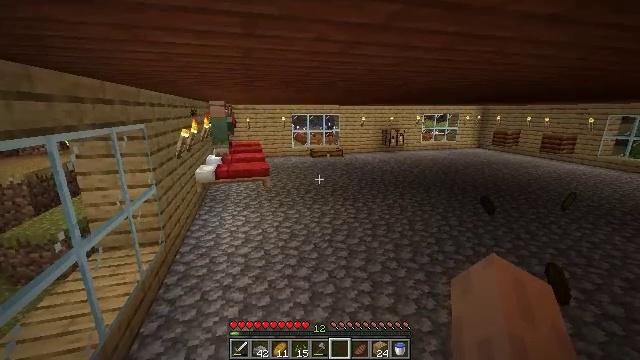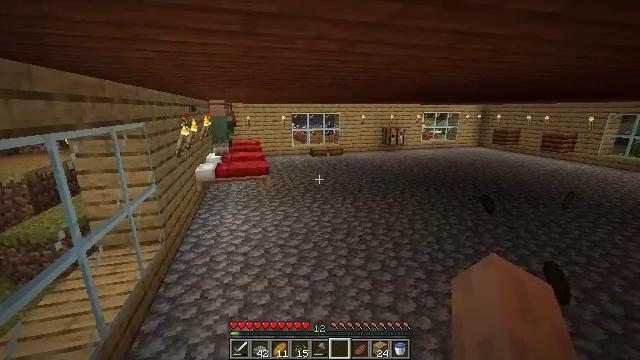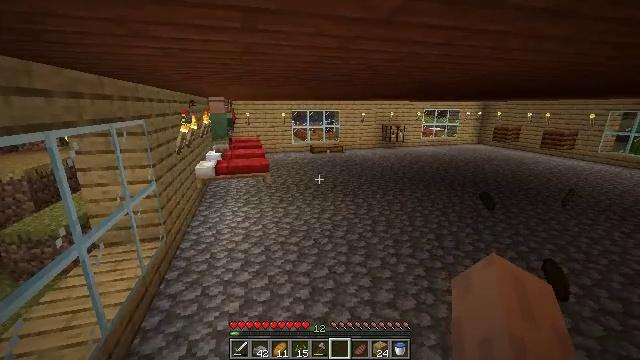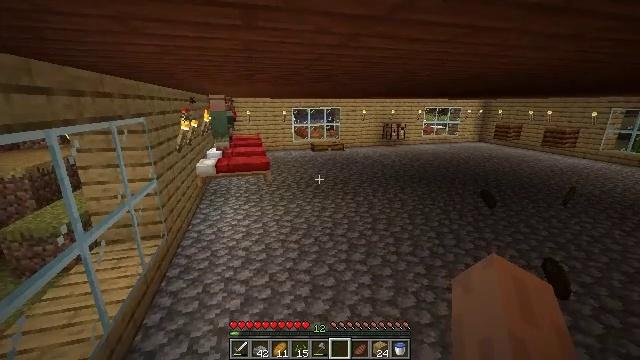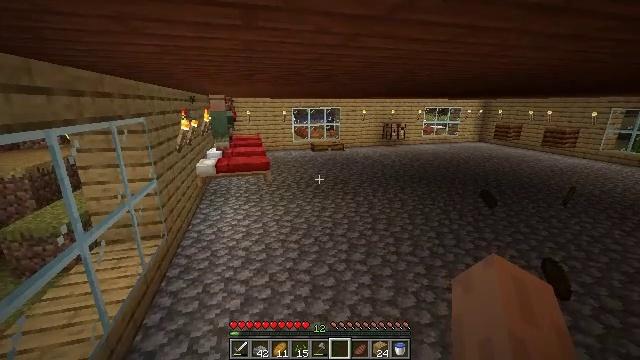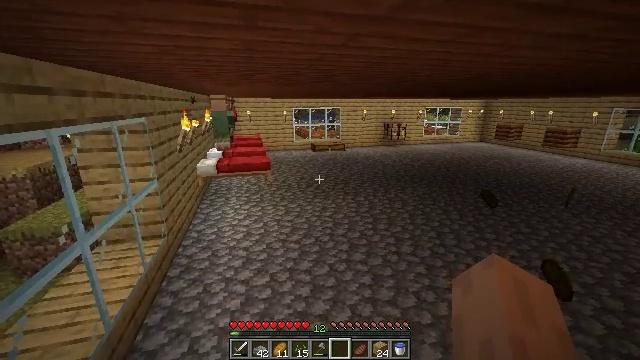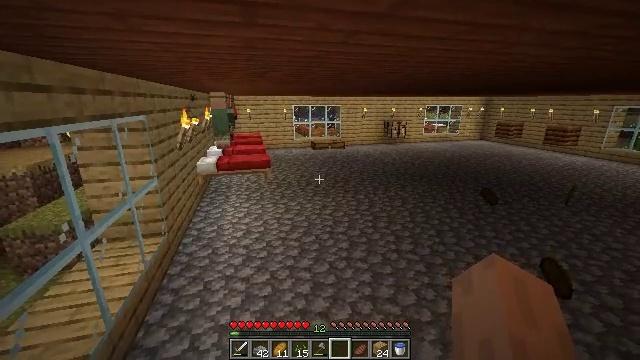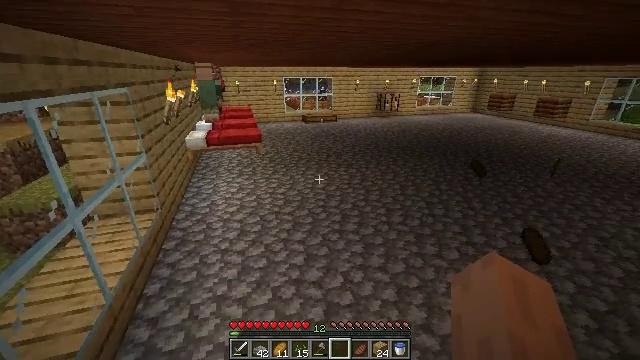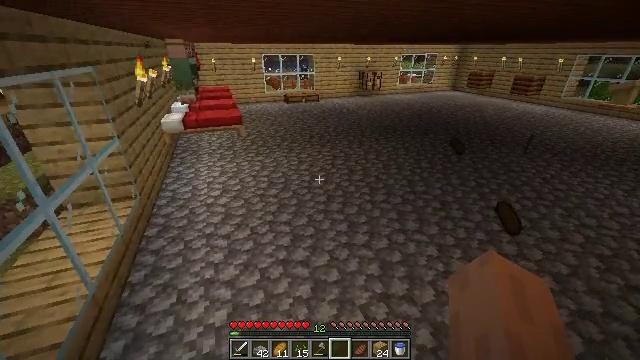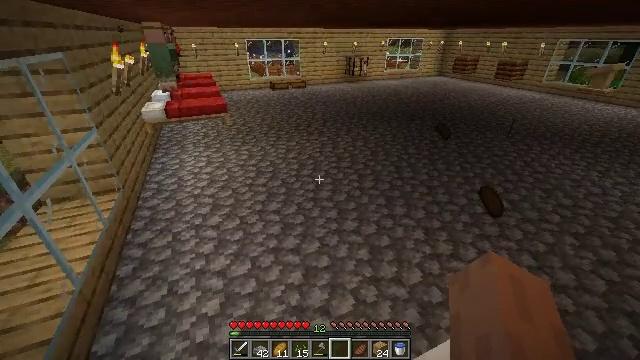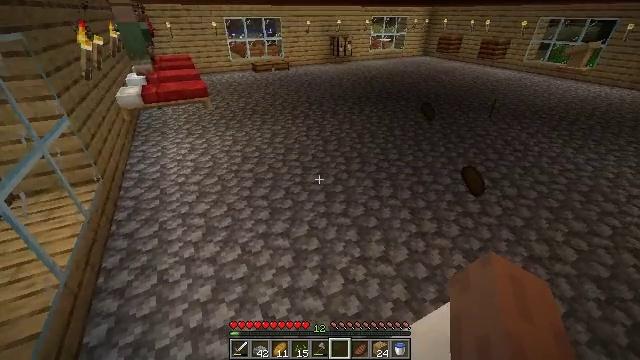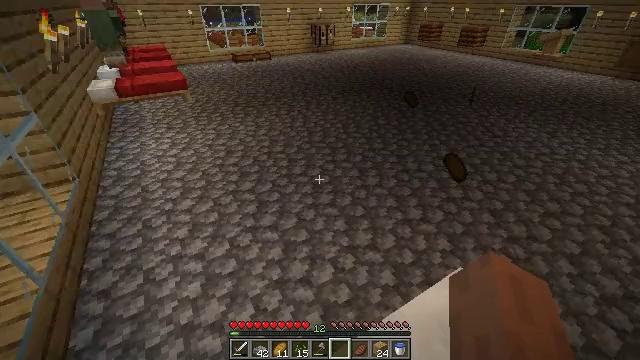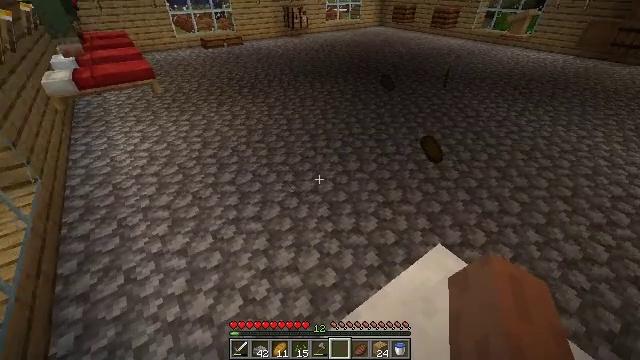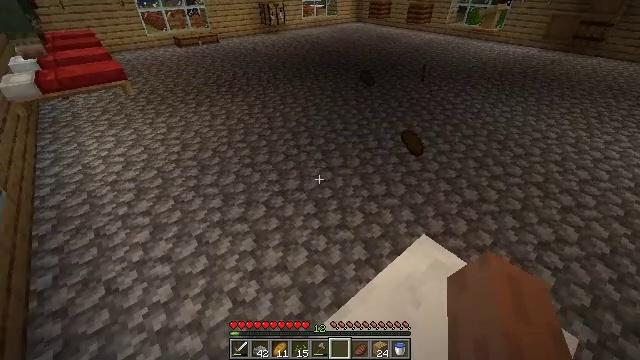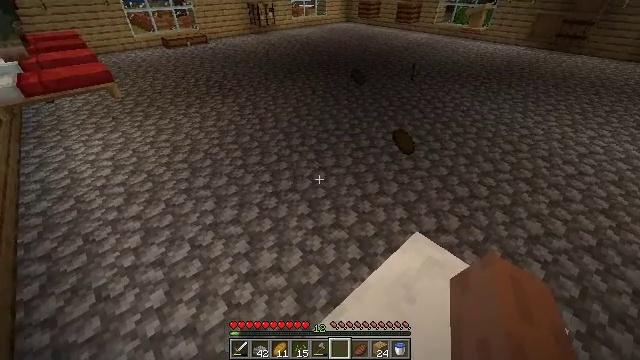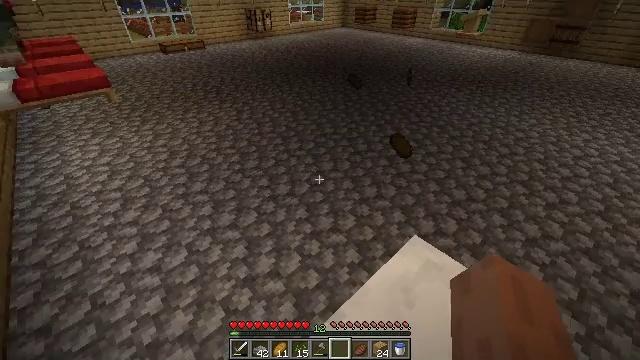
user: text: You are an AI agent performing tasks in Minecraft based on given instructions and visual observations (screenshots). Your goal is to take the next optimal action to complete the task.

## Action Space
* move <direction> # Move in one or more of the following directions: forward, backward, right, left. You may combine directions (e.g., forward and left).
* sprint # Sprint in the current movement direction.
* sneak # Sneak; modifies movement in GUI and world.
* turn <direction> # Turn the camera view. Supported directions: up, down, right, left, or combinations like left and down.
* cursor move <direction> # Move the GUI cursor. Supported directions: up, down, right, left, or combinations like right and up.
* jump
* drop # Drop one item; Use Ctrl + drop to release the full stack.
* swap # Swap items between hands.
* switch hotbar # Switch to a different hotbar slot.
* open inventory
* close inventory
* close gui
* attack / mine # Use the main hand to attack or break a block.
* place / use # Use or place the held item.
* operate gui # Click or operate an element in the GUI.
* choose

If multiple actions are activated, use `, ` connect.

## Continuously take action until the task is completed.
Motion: motion action
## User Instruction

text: Attack the cobblestone slab to gather it.
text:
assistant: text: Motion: no_op
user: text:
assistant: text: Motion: no_op
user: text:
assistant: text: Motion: no_op
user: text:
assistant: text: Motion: no_op
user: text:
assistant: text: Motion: no_op
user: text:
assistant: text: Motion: no_op
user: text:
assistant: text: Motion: turn right and down
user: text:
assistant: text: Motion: turn right and down
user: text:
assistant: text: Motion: turn right and down
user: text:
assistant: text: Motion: turn right and down
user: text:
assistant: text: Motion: turn right and down
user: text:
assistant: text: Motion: turn right and down
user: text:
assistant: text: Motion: turn right
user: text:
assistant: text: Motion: turn right
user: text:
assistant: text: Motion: no_op
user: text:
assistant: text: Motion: turn right
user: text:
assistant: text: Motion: no_op
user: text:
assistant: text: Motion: no_op
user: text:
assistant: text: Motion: no_op
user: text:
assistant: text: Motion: no_op
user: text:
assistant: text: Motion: no_op
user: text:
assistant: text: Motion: no_op
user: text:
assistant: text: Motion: no_op
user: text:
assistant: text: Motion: no_op
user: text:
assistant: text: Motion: no_op
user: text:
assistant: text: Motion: no_op
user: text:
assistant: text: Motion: no_op
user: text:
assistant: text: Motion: no_op
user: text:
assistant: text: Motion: no_op
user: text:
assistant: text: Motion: no_op